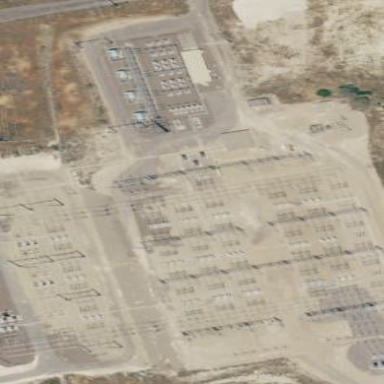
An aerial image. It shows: Substation surrounded by fence.